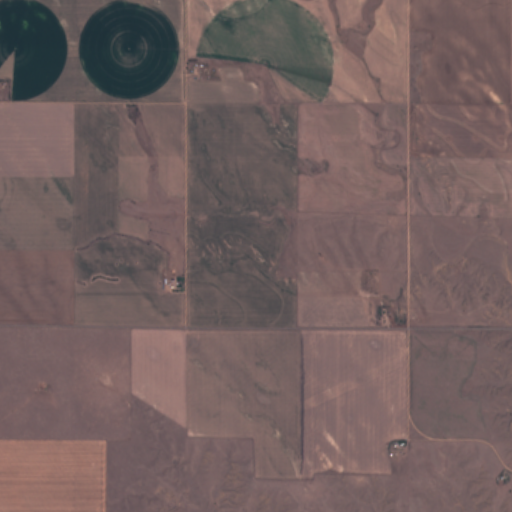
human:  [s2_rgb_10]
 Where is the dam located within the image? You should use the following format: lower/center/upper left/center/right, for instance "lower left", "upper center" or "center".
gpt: The dam is located in the upper center of the image.
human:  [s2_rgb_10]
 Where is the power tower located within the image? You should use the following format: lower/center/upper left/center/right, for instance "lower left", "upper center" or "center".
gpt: The power tower is located in the upper of the image.
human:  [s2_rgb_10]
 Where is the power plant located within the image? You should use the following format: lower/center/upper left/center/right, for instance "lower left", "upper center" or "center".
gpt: There is no power plant in the image.